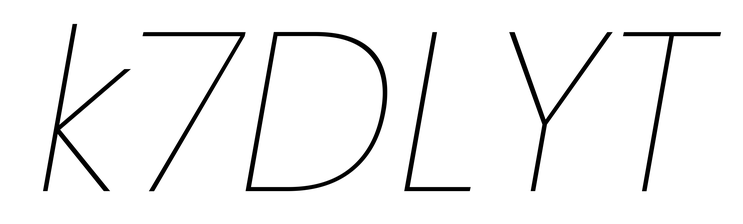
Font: Poppins-ThinItalic